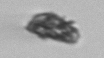
Label: detritus